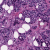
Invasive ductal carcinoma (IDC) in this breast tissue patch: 0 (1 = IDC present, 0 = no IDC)